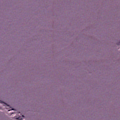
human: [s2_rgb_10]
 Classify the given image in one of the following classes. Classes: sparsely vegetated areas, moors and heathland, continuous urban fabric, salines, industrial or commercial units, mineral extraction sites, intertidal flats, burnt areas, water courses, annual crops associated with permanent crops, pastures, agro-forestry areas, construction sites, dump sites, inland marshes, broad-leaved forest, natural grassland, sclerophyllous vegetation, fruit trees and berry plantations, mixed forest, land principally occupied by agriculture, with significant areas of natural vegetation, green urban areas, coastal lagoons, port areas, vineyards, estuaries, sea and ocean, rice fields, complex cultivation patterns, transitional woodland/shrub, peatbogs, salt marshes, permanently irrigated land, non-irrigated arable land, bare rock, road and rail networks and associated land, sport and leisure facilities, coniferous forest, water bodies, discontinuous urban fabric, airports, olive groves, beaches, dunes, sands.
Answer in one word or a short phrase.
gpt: sea and ocean